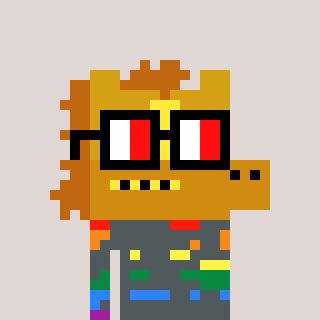
a pixel art character with square glasses with black frames and red eyes, a yellow horse-shaped head and a darkpink-colored body on a warm background